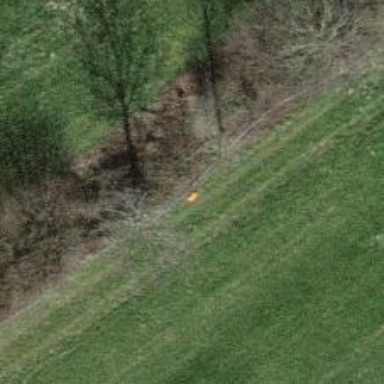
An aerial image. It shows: Aerial marker on support pole.